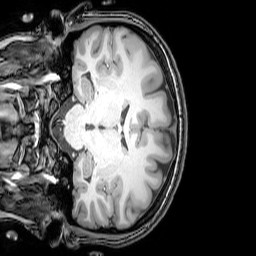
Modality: T1w
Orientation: coronal
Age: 21
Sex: female
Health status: healthy
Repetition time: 0.081 s
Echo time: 0.037 s